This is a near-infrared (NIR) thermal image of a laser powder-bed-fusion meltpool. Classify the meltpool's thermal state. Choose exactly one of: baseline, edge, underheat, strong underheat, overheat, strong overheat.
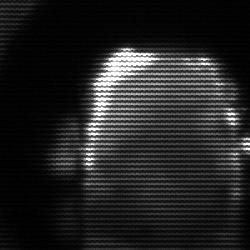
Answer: baseline